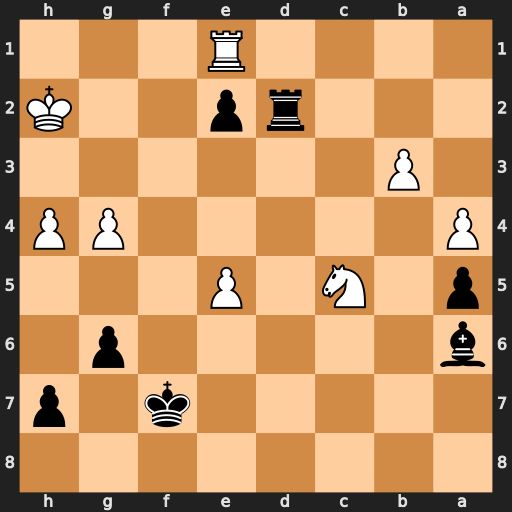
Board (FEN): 8/5k1p/b5p1/p1N1P3/P5PP/1P6/3rp2K/4R3
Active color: b
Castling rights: -
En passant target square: -
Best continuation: Rd1 Rxe2 Bxe2